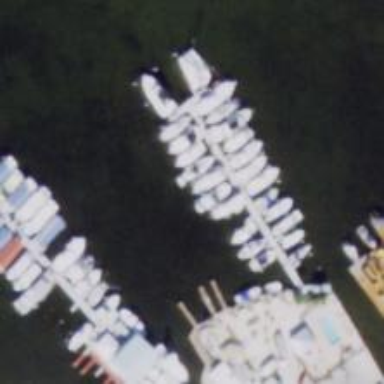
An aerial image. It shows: Marina area for leisure land.